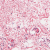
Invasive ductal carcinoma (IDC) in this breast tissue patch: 0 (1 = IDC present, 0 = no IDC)